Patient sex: M
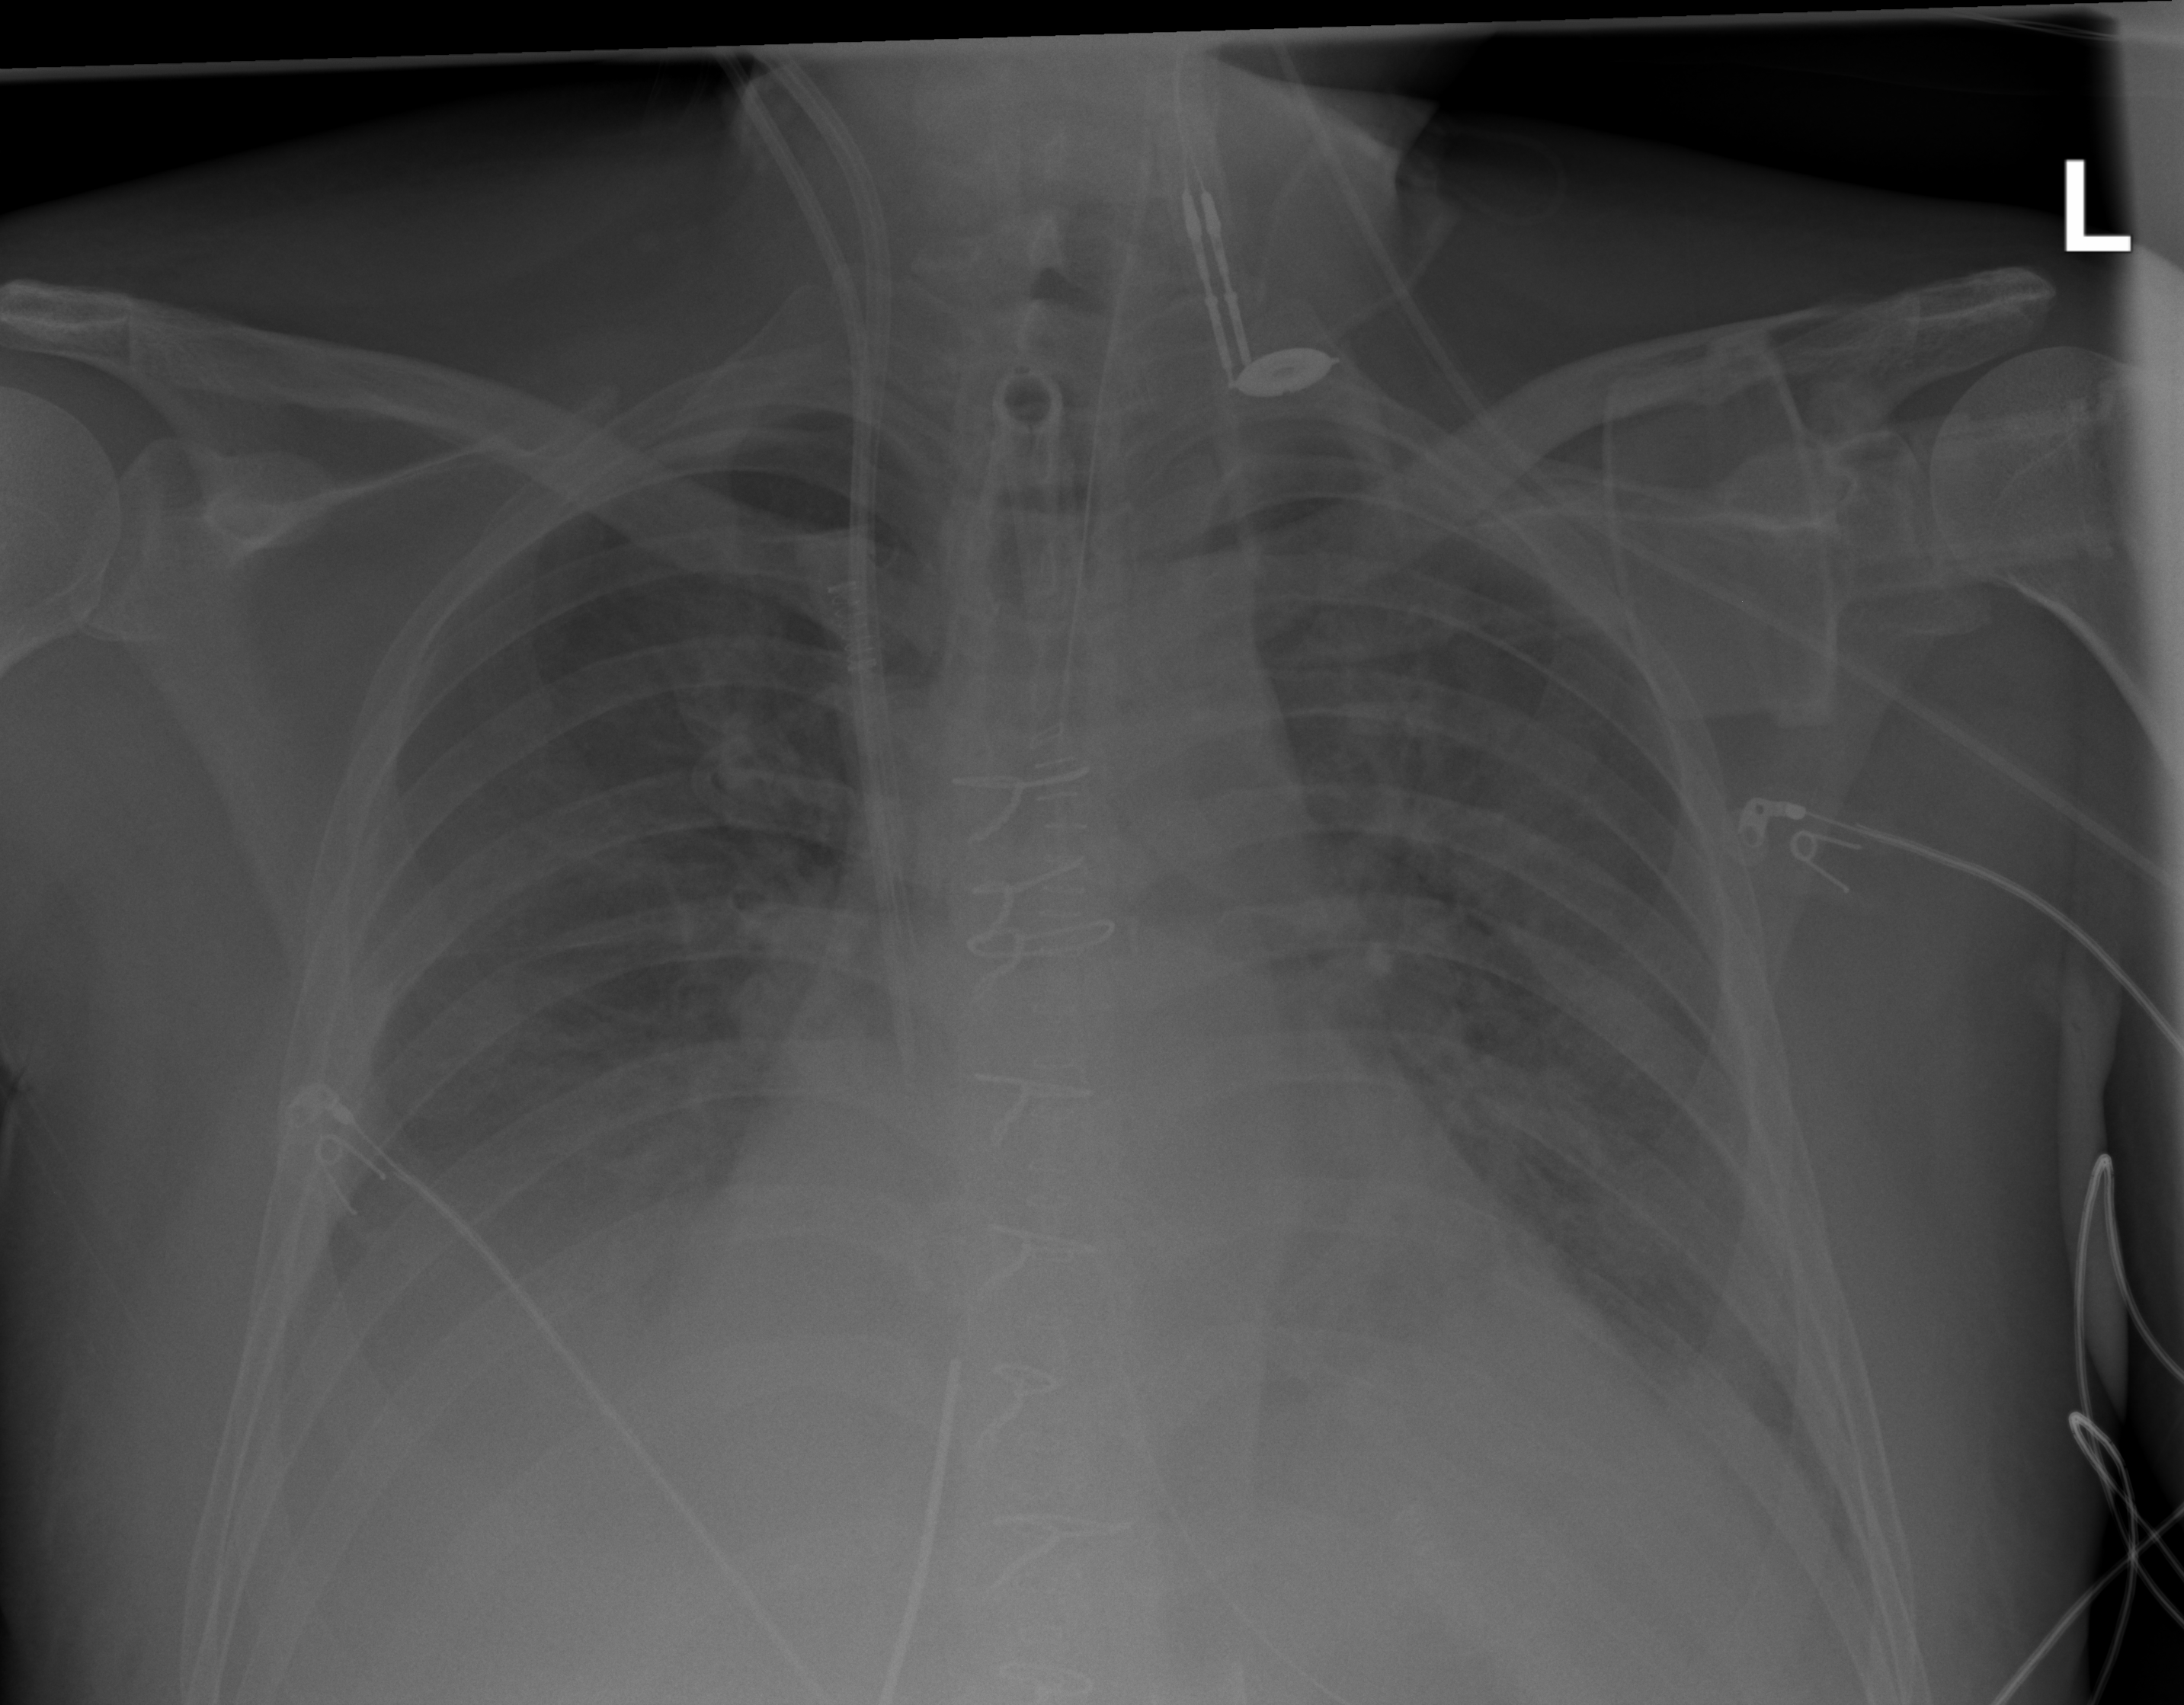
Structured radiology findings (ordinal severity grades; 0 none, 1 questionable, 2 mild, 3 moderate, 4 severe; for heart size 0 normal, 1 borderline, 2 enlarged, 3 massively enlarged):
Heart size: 2
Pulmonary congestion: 2
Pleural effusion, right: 3
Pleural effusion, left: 2
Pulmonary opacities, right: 2
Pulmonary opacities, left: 2
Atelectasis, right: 2
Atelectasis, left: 2